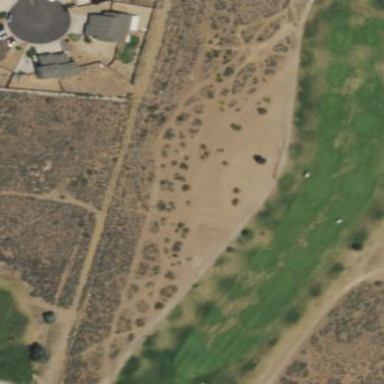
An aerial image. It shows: Golf fairway in the image.